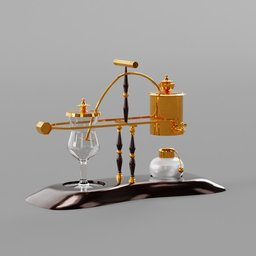
Label: decoration